Question: Is there any other way for me to align the text within the leading and title of a ListTile without using the Row widget? The data was fetched from Firebase and then being viewed using Listview. Builder.
'''
FutureBuilder(
future: fetchData(),
builder: (context, snapshot) {
if (snapshot.hasData) {
List<taskData> result = snapshot.data as List<taskData>;
return ListView.builder(
scrollDirection: Axis.vertical,
itemCount: result.length,
itemBuilder: (BuildContext context, int i) {
DateTime updateDate = DateTime.fromMillisecondsSinceEpoch(result[i].date);
String formDate = DateFormat('yMMMd').format(updateDate);
return GestureDetector(
onTap: () {
NavigationController(context, 'Edit', 'Title',
result[i].task, result[i].id, updateDate);
},
child: Card(
child: ListTile(
leading: Text(formDate, style: TextStyle(fontFamily: 'ProximaNova', fontSize: 16),),
title: Text('${result[i].task}',style: TextStyle(fontFamily: 'ProximaNova',fontSize: 18),),
trailing: IconButton(
icon: Icon(Icons.delete),
onPressed: () {
id = result[i].id;
showDialog<void>(
context: context, builder: (context) => dialog);
},
),
),
),
);
});
} else if (snapshot.hasError) {
print('${snapshot.error}');
return Text(
"",
style: TextStyle(fontSize: 20),
);
}
// By default, show a loading spinner.
return Center(
child: Container(
margin: EdgeInsets.symmetric(vertical: 100.0),
child: CircularProgressIndicator(),
));
},
),
'''
Here is the picture for reference ('title' is not aligned with 'leading' and 'trailing'):

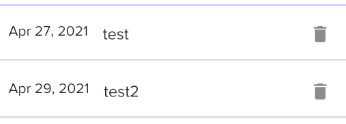
Answer: <URL>
'''
ListTile(
leading: Text('2021-04-27'),
title: Text('Lion', textAlign: TextAlign.center,),
trailing: IconButton(
icon: Icon(Icons.delete),
onPressed: () {},
),
),
'''